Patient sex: M
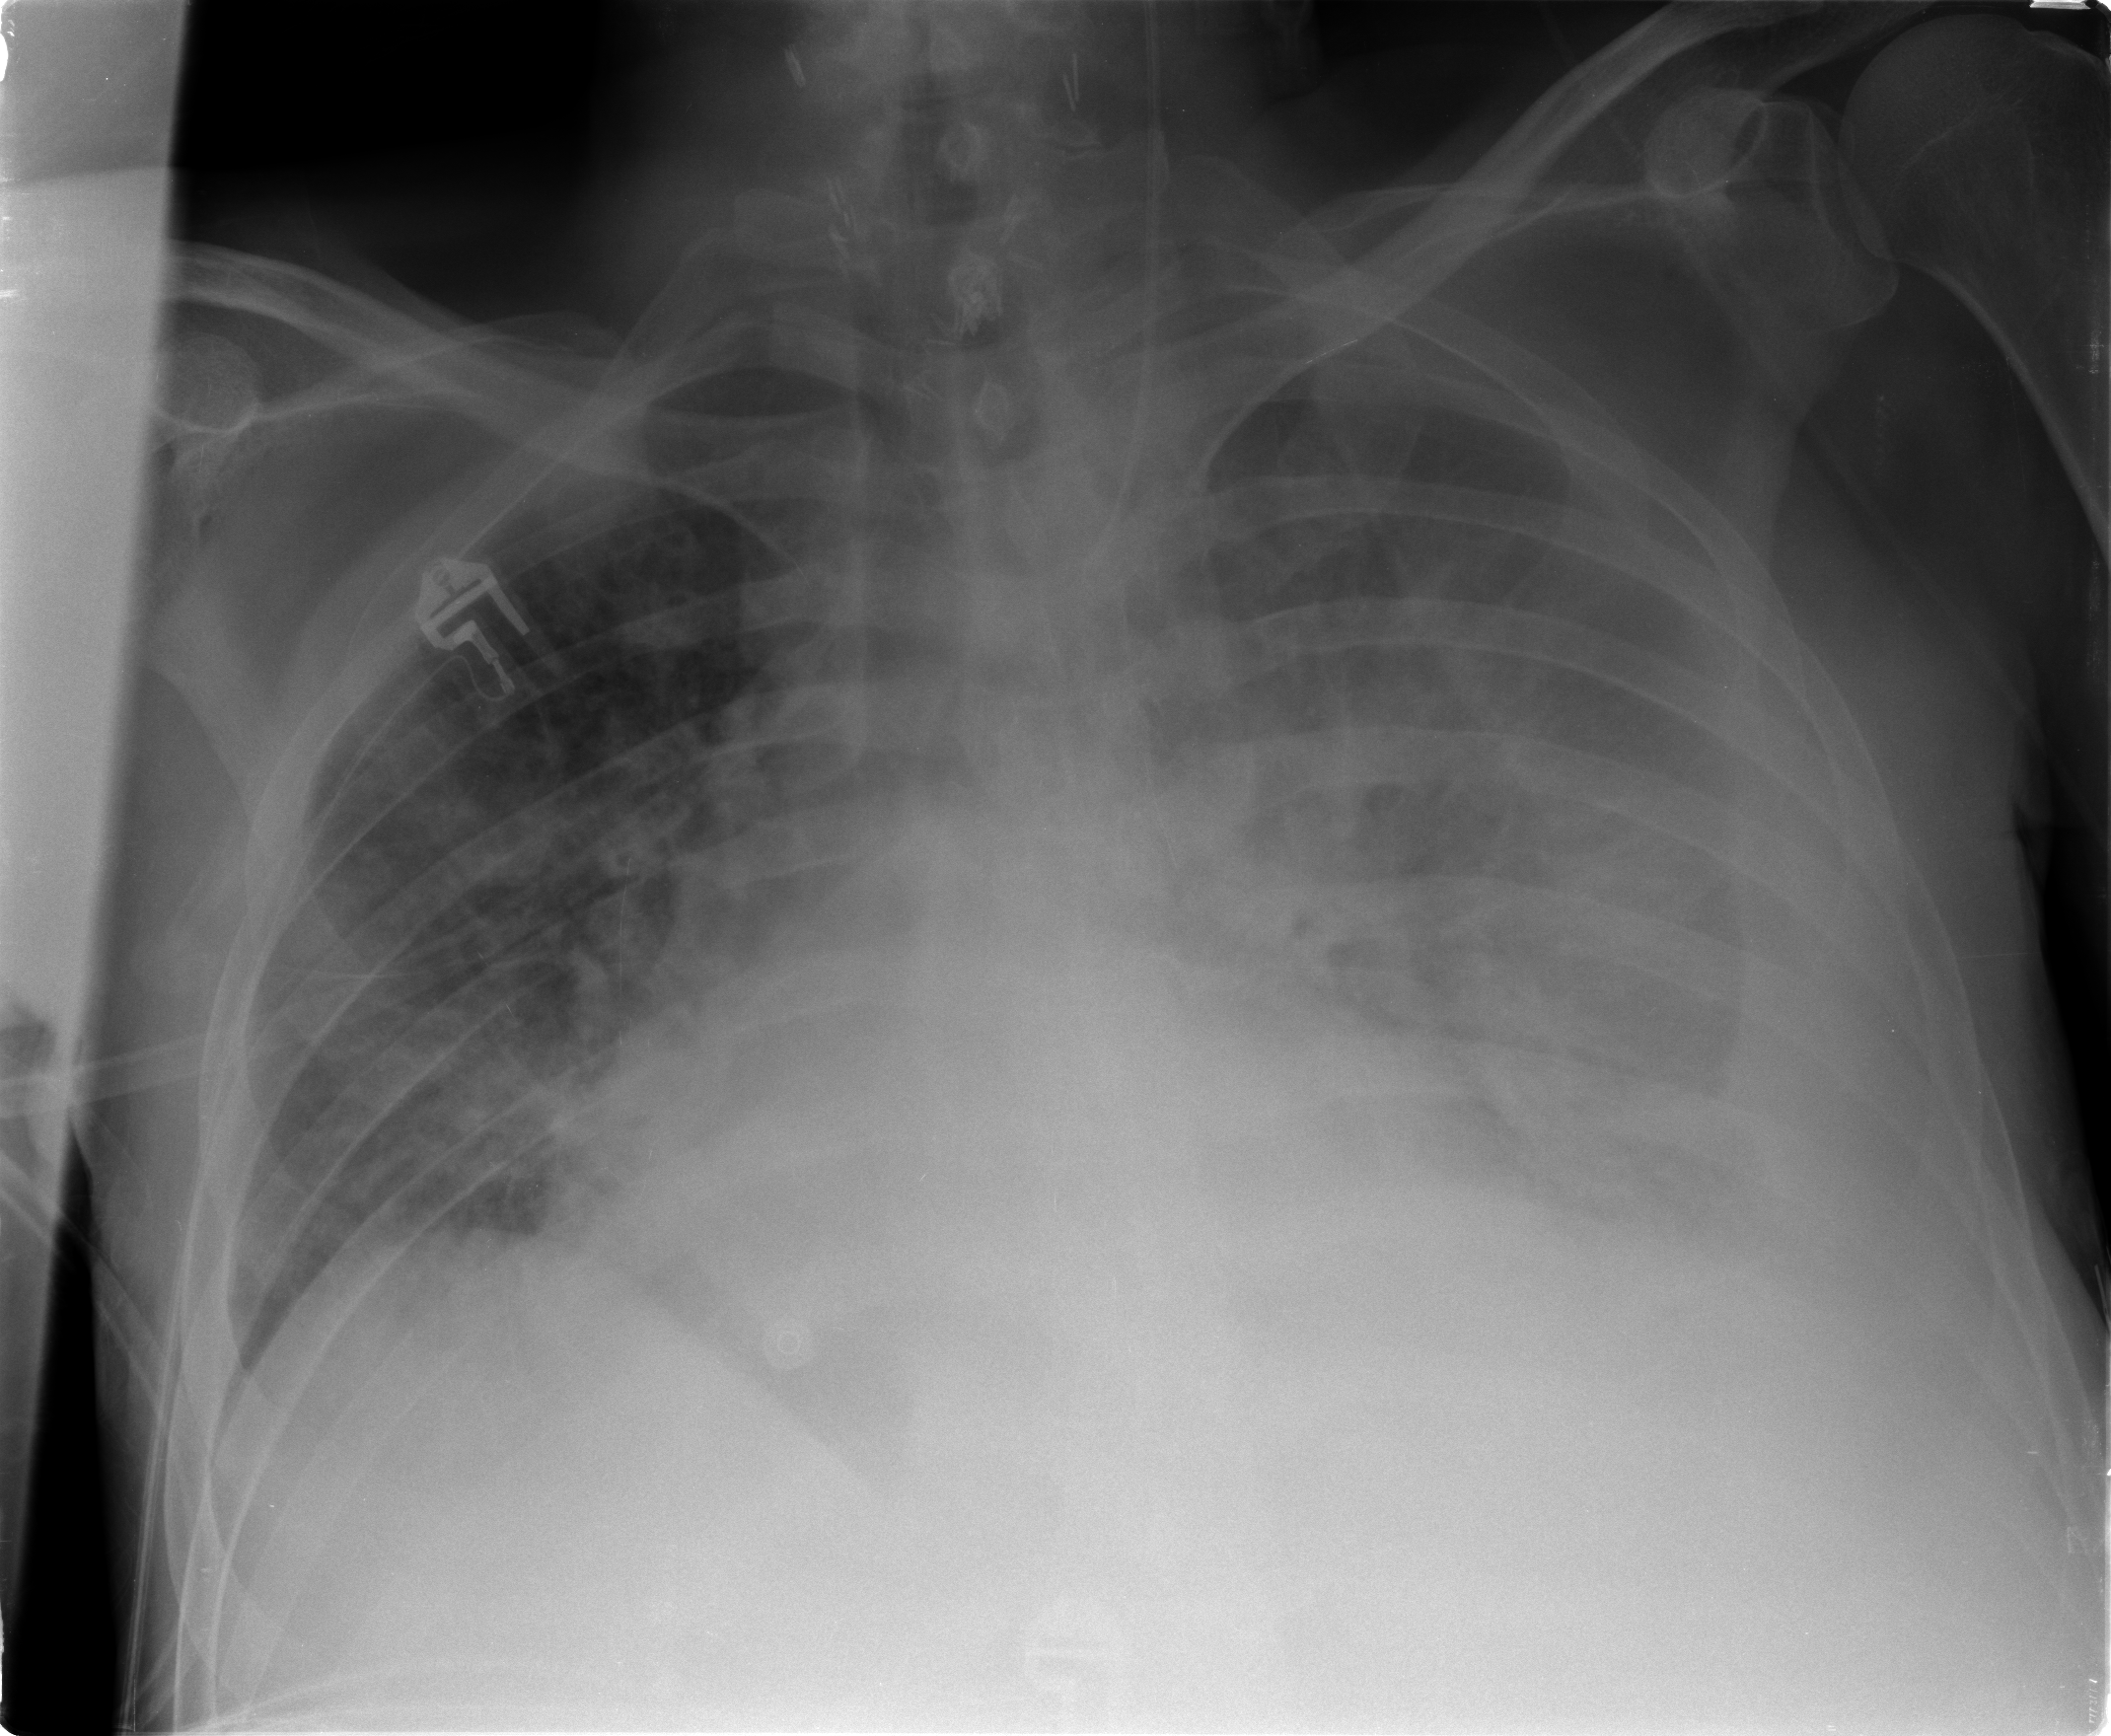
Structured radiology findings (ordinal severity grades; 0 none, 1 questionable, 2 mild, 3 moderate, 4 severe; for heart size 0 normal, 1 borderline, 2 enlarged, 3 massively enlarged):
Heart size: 2
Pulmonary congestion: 2
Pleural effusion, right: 2
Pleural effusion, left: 3
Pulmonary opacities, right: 0
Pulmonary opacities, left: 2
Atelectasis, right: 2
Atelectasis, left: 3